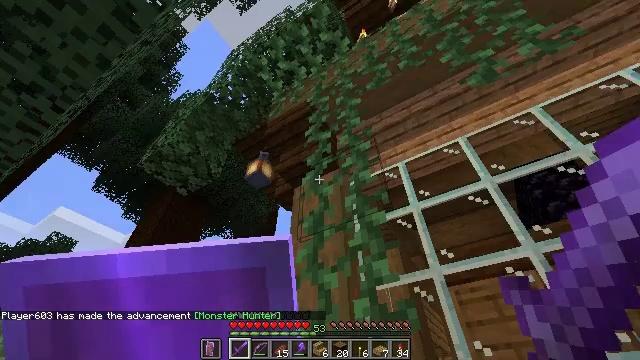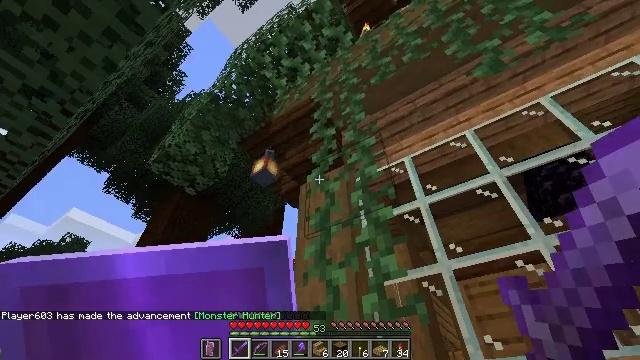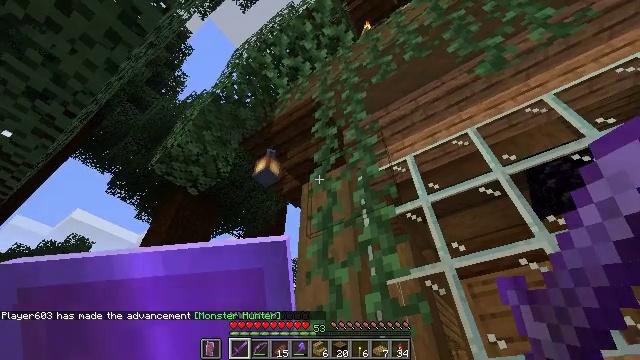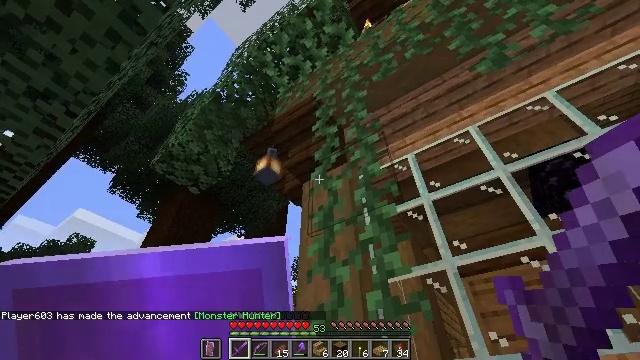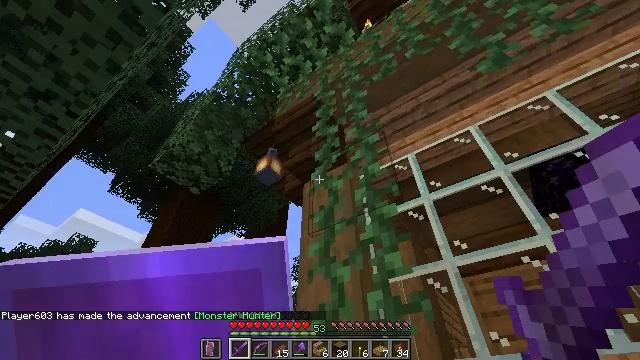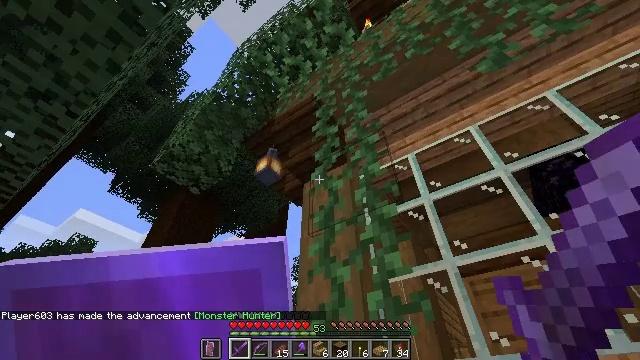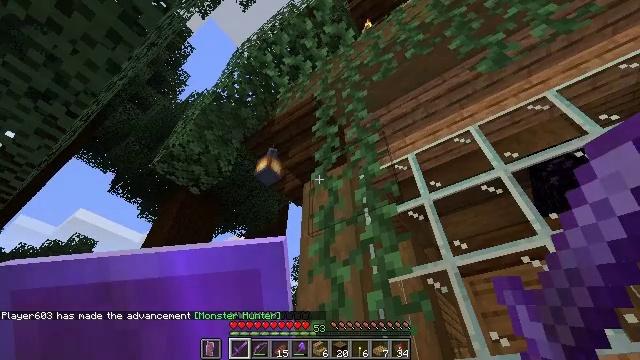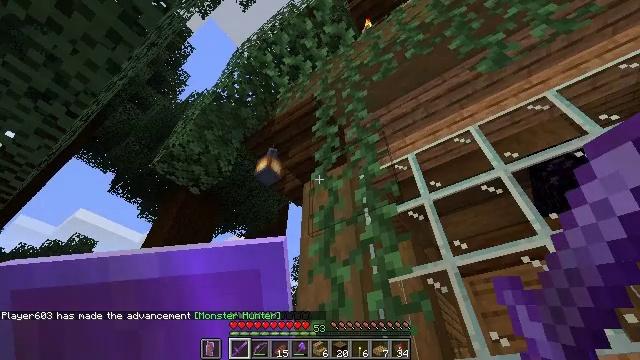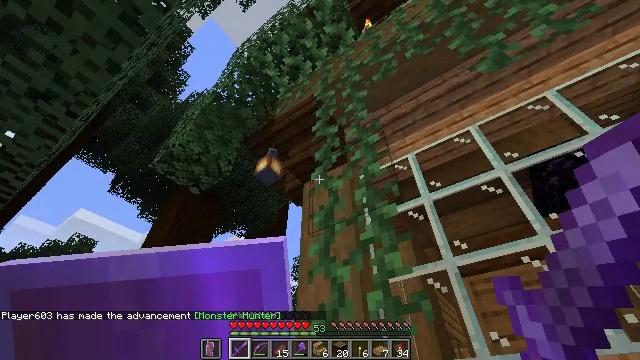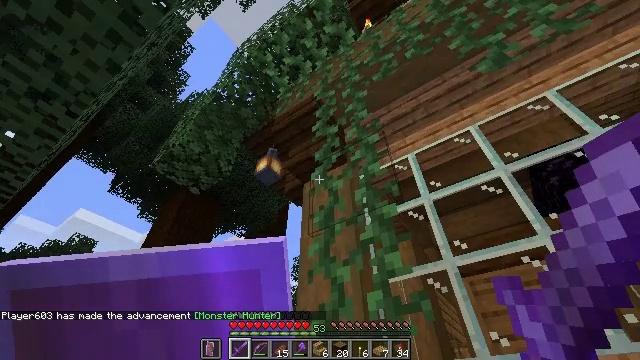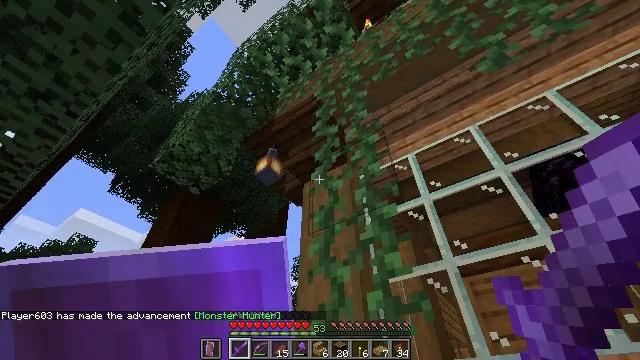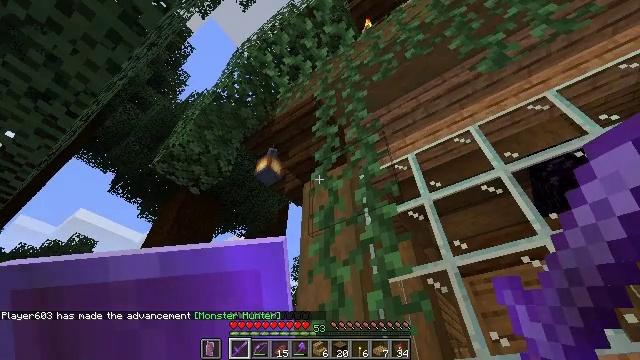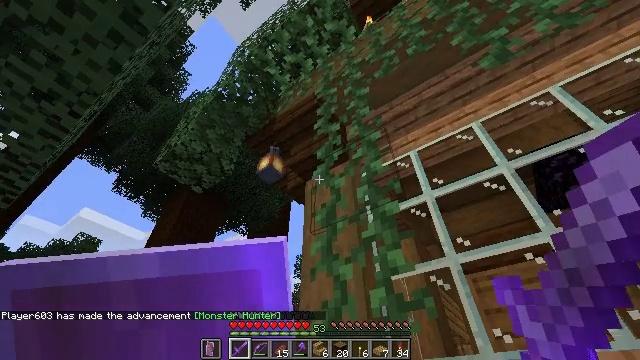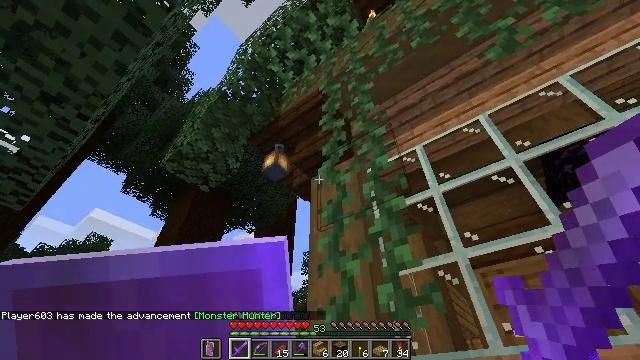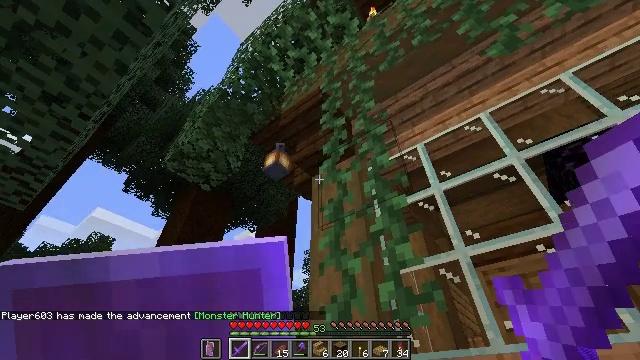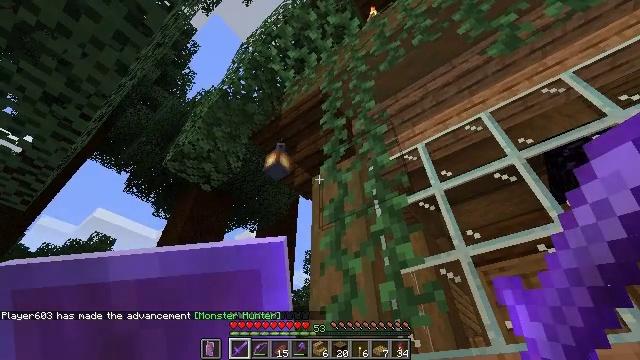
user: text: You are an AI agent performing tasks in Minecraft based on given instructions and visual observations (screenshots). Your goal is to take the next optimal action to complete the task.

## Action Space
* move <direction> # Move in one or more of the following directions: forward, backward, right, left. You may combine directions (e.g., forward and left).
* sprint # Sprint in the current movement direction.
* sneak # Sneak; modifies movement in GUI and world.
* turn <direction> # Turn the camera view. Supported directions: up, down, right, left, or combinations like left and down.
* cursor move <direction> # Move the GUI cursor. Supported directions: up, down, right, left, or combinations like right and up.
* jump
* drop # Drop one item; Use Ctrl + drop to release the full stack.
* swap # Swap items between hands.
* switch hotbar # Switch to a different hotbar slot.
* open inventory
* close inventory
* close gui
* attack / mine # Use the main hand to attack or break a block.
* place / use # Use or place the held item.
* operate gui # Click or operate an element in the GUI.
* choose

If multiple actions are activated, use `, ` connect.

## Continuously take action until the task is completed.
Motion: motion action
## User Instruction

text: Retrieve scaffolding from a build site.
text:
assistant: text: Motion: turn left
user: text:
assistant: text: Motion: no_op
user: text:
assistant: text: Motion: no_op
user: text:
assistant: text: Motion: no_op
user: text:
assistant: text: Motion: no_op
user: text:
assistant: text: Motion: no_op
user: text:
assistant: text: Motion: no_op
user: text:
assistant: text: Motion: no_op
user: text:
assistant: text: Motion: no_op
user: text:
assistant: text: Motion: no_op
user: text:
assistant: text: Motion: no_op
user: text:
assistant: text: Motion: no_op
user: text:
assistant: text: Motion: turn left
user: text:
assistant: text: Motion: no_op
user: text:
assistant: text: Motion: no_op
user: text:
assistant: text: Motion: no_op
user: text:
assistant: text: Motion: no_op
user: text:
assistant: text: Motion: no_op
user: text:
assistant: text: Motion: no_op
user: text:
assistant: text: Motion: no_op
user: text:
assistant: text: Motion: turn left and down
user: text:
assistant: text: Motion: turn left and down
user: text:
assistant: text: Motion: turn left and down
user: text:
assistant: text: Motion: turn left and down
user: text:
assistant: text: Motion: turn left and down
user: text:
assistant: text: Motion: move forward, turn left and down
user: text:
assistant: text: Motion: move forward, turn left and down
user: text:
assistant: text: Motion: move forward, turn left and down
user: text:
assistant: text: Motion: move forward, turn left and down
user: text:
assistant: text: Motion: move forward, turn left and down